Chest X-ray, PA view. Patient: 62 years old, sex F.
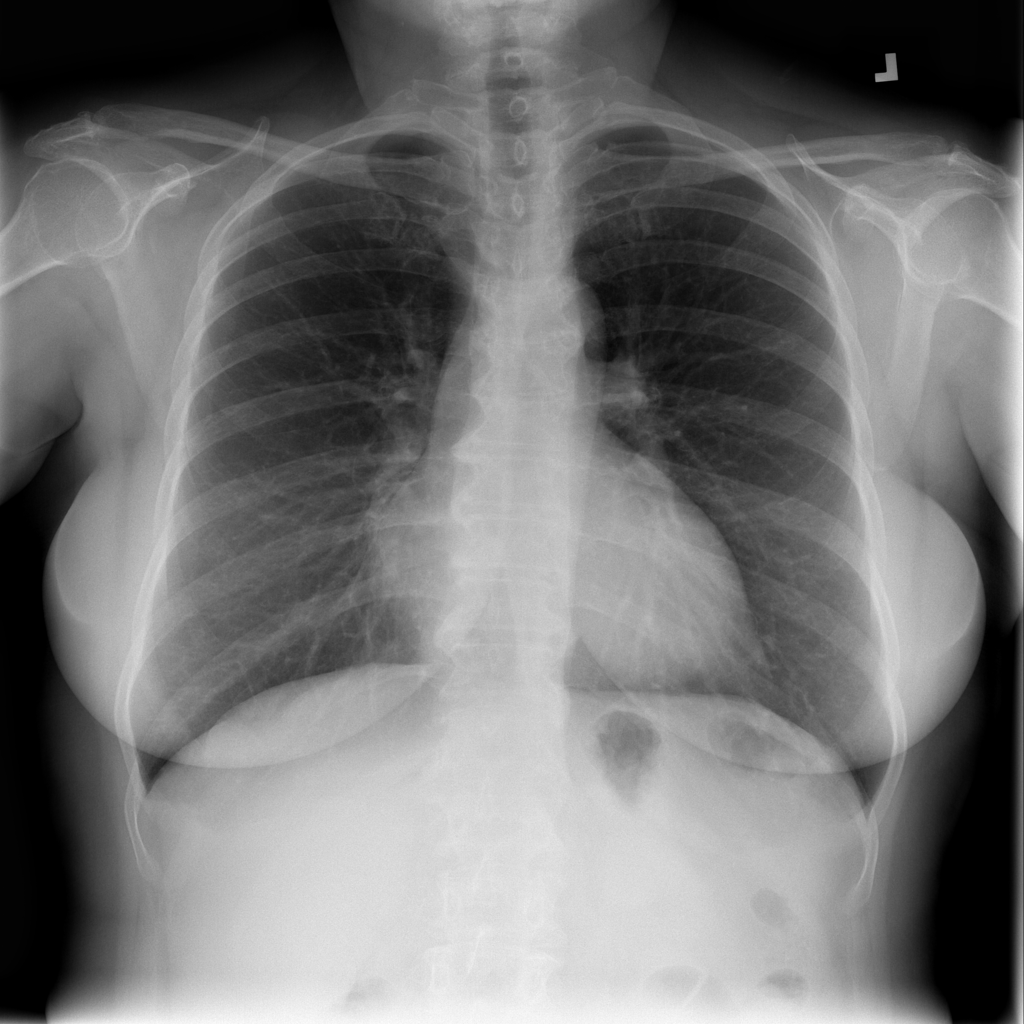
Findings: No Finding